Question: I'm trying to understand why calls to <URL> doesn't actually do what it advertises.
I've got some cranky validation (I've removed the boring details from my sample code; suffice it to say it has to do with WF4 ModelItem limitations) that I have to add to a binding via an attached property (e.g., from code and not in xaml).
'''
// d is DependencyObject and prop is DependencyProperty
var binding = BindingOperations.GetBinding(d, prop);
binding.ValidationRules.Add(new MyDerpyValidatonRule());
'''
Nothing crazy here. But the problem is that
'''
<TextBox
Grid.Column="1"
x:Name="derp"
Text="{Binding Derp, NotifyOnValidationError=True,
ValidatesOnDataErrors=True}"
t:MyDerpyValidator.TargetProperty="{x:Static TextBox.TextProperty}" />
'''
Binding looks good, works after the value is changed, but when first shown, I get a frownyface instead of the expected red Border:

Initially, I tried calling ValidateWithoutUpdate This didn't seem to work. Later, I used the Dispatcher to try and put this call off until the application was all warm and cozy (maybe it didn't validate because the tea hadn't finished brewing yet, hell I dunno)
'''
var exp = BindingOperations.GetBindingExpression(d, prop);
Dispatcher.CurrentDispatcher.BeginInvoke(
(Action<BindingExpression>)(x =>
{
x.ValidateWithoutUpdate();
}),
DispatcherPriority.ApplicationIdle,
exp);
'''
I'm pretty sure this worked once. . Never worked again. Might have been an incorrect observation on my part.
Later, I tried all kinds of things to get to actually . I even tried calling it from within an event handler that would happen way down the road
'''
public DerpyControl()
{
InitializeComponent();
derp.MouseEnter += DERPDAMNYOU;
}
void DERPDAMNYOU(object sender, MouseEventArgs e)
{
derp.GetBindingExpression(TextBox.TextProperty).ValidateWithoutUpdate();
}
'''
### What do I need to do to get BindingExpression.ValidateWithoutUpdate() to friggen validate?!?!
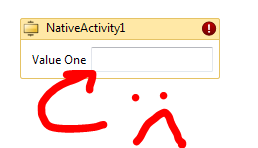
Answer: Wow, that's some weird behaviour. Looking at some of the validation code with ILSpy it has some checks in the background that determine if validation is required or not, and I was too scared to follow it all the way through, so, I too, just tried some random stuff.
This is the first thing I tried that worked:
In your attached property changed handler, after
'''
binding.ValidationRules.Add(new MyDerpyValidatonRule());
'''
add
'''
BindingOperations.ClearBinding(d, prop);
BindingOperations.SetBinding(d, prop, binding);
'''
This must somehow set the internal 'validation requred' flag which forces it to validate.